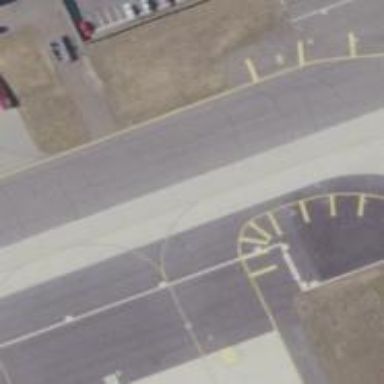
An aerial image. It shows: View of taxiway at the airport.